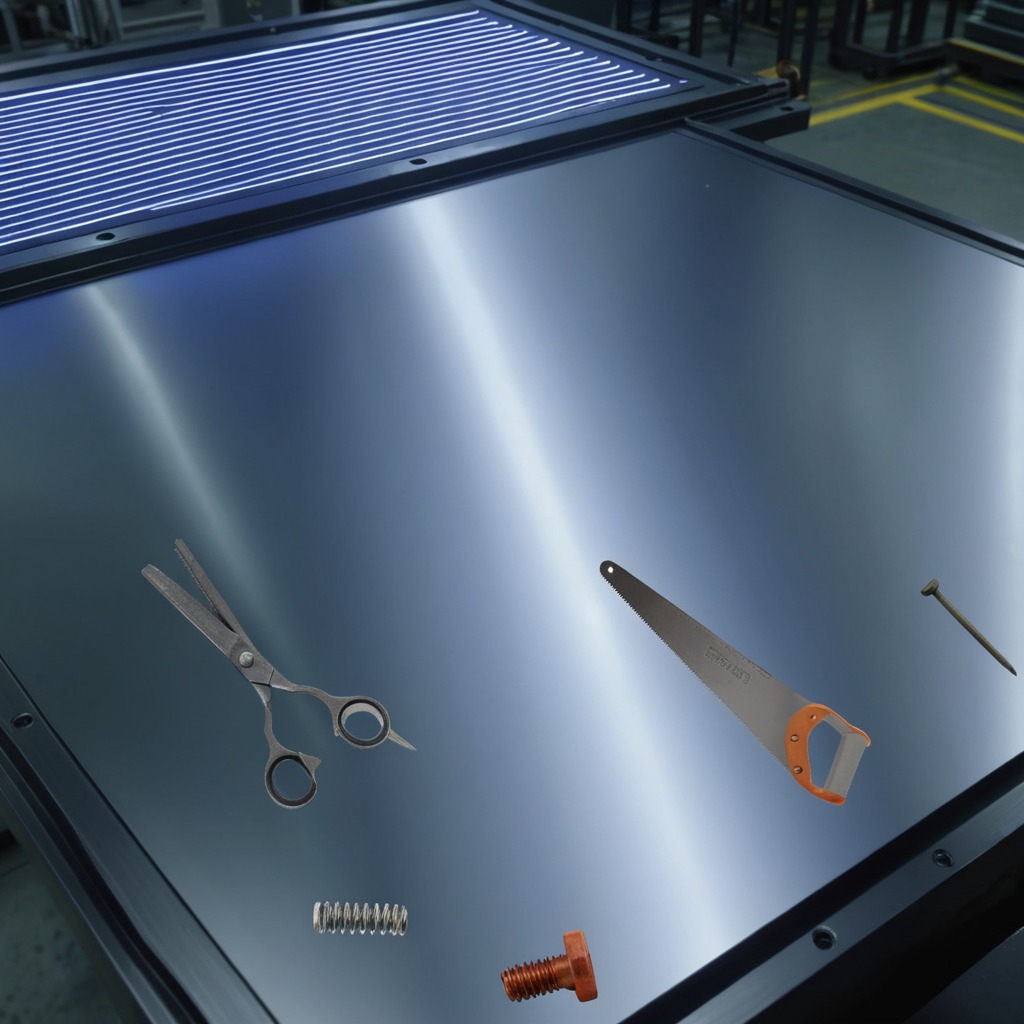
A metal machine screw, an iron nail, a coiled metal spring, a handheld metal saw, and a pair of scissors are lying on the metal table in a machine shop under fluorescent lights.